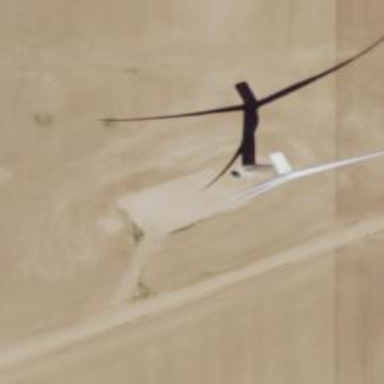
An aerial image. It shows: Wind generator powered by wind. The generator type is horizontal axis and it uses wind turbines.